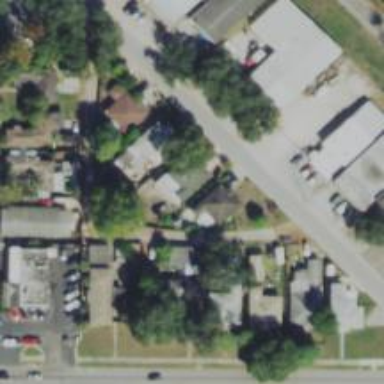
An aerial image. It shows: Alleyway designated as service road.